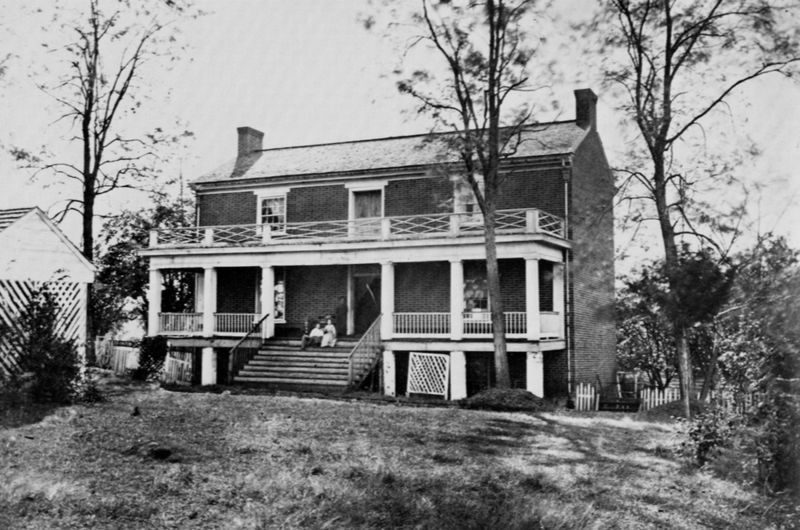
Titel: Das McLean Haus, in dem sich General Lee ergab
Künstler: Mathew B. Brady
Schlagwörter: baum, himmel, mann, schatten, weiß, bäume, landschaft, menschen, sitzen, äste, fenster, frau, grau, licht, pfeiler, schwarz, säule, säulen, terasse, tür, dach, gebäude, gras, haus, park, rasen, wiese, zaun, leute, alt, architektur, strauch, busch, büsche, gebüsch, hütte, sonne, sträucher, familie, kind, paar, personen, pflanzen, kamin, kamine, schornstein, garten, balkon, terrasse, ansicht, fassade, türen, giebel, schornsteine, kahl, herbst, lattenzaun, winter, amerika, figuren, häuschen, treppe, geländer, stufe, stufen, frühling, unscharf, foto, fotografie, eingang, treppenstufen, veranda, wohnhaus, schwarz weiss, photo, villa, ziegelsteine, wohlhabend, freitreppe, treppengeländer, fotographie, stockwerke, vorgarten, gartenhaus, fotgrafie, schonstein, bewohner, gartenhäuschen, nachbarschaft, gartne, aus, nachbar, nobel, nachbarhaus, schwaz-weiß, 60er jahre, 20 jahrhundert, beländer, 1960, überdachte terasse, graues haus, hi